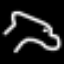
Label: frog